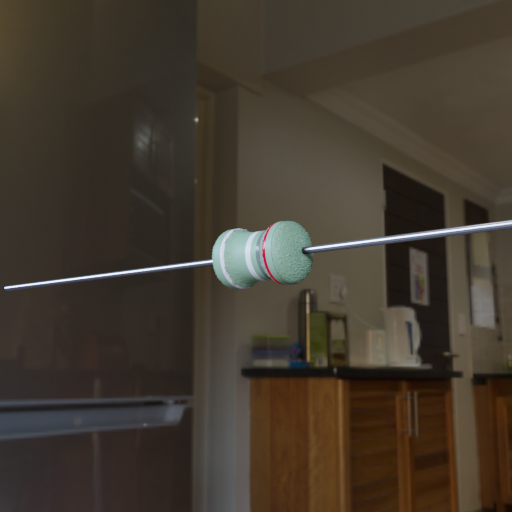
Resistor colour bands (in order): white, white, gray, red